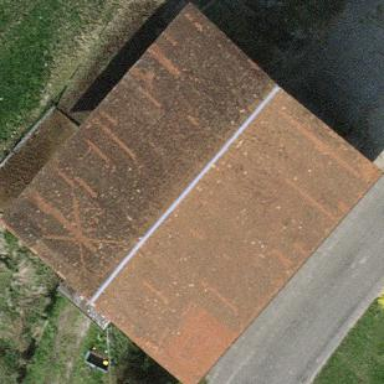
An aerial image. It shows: Farm building.